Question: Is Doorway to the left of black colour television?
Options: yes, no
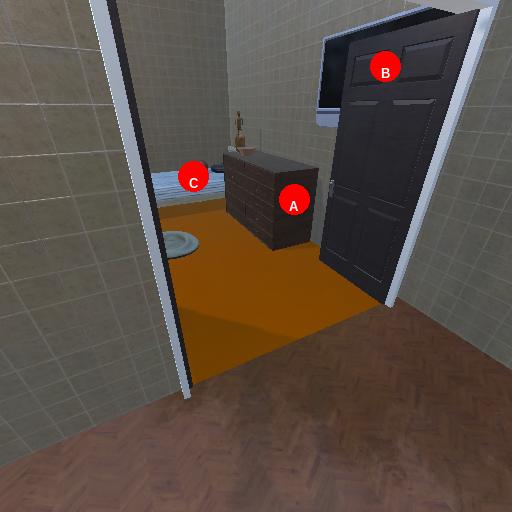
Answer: yes